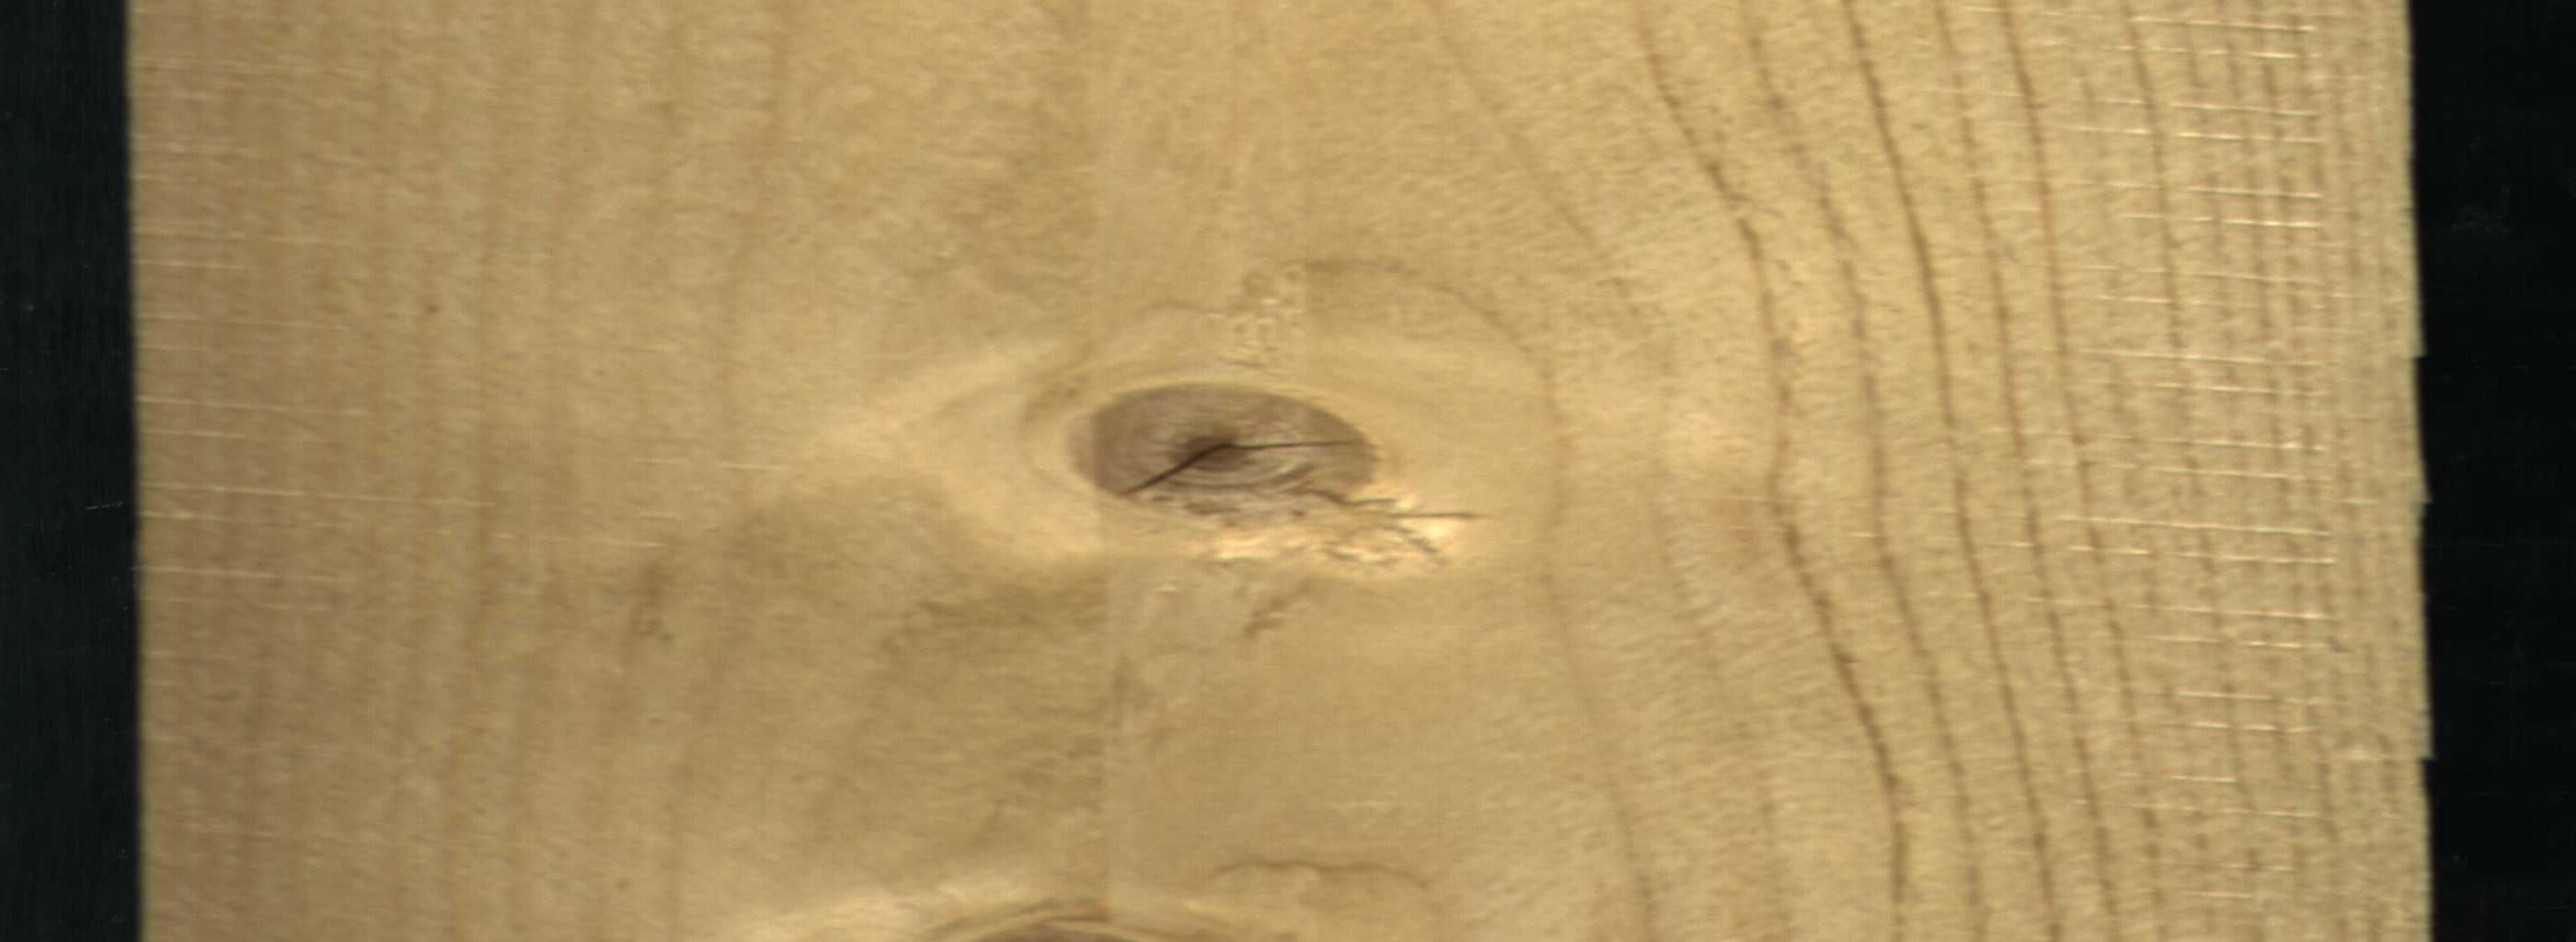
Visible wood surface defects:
knot_with_crack
Live_Knot